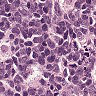
Metastatic tissue present: no